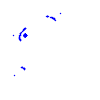
Particle: proton